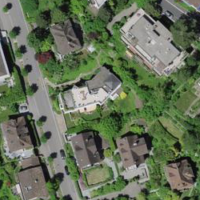
EUNIS habitat code: 55
Species observed at this site:
Corvus corone
Sorbus aucuparia
Streptopelia decaocto
Fringilla coelebs
Passer domesticus
Carduelis carduelis
Turdus merula
Columba palumbus
Tachymarptis melba
Phylloscopus collybita
Parus major
Erithacus rubecula
Milvus milvus
Pica pica
Rumex obtusifolius
Columba livia